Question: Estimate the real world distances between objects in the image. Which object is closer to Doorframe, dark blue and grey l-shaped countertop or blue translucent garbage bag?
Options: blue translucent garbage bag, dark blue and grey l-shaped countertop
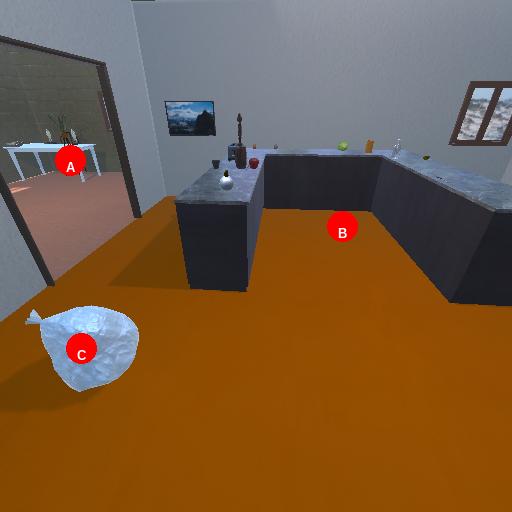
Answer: blue translucent garbage bag